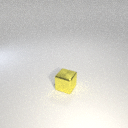
small yellow metal cube